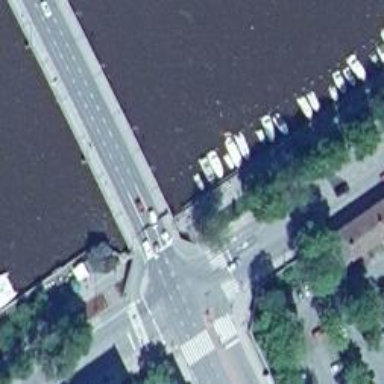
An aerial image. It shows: Secondary road crossing bridge with asphalt surface.